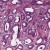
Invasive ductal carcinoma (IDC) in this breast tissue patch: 1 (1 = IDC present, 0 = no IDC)